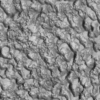
Label: not_dusty